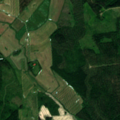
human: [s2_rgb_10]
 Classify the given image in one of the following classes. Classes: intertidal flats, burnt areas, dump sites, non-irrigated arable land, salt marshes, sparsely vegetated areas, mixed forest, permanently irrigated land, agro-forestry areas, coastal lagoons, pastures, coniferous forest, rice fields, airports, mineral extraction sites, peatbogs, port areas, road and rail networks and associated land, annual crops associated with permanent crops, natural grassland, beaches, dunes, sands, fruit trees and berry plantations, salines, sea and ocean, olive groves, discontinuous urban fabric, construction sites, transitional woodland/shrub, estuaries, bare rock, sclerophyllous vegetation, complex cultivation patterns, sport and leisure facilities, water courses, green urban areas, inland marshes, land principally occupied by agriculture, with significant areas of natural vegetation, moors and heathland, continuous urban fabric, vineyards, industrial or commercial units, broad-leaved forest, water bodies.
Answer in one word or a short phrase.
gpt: non-irrigated arable land, land principally occupied by agriculture, with significant areas of natural vegetation, coniferous forest, mixed forest, transitional woodland/shrub